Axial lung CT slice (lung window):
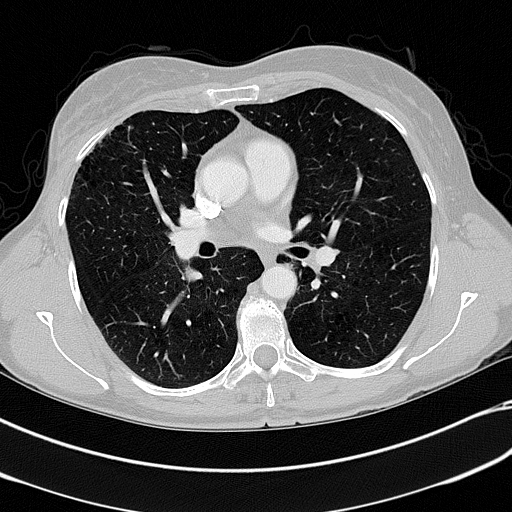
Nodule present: no